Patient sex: F
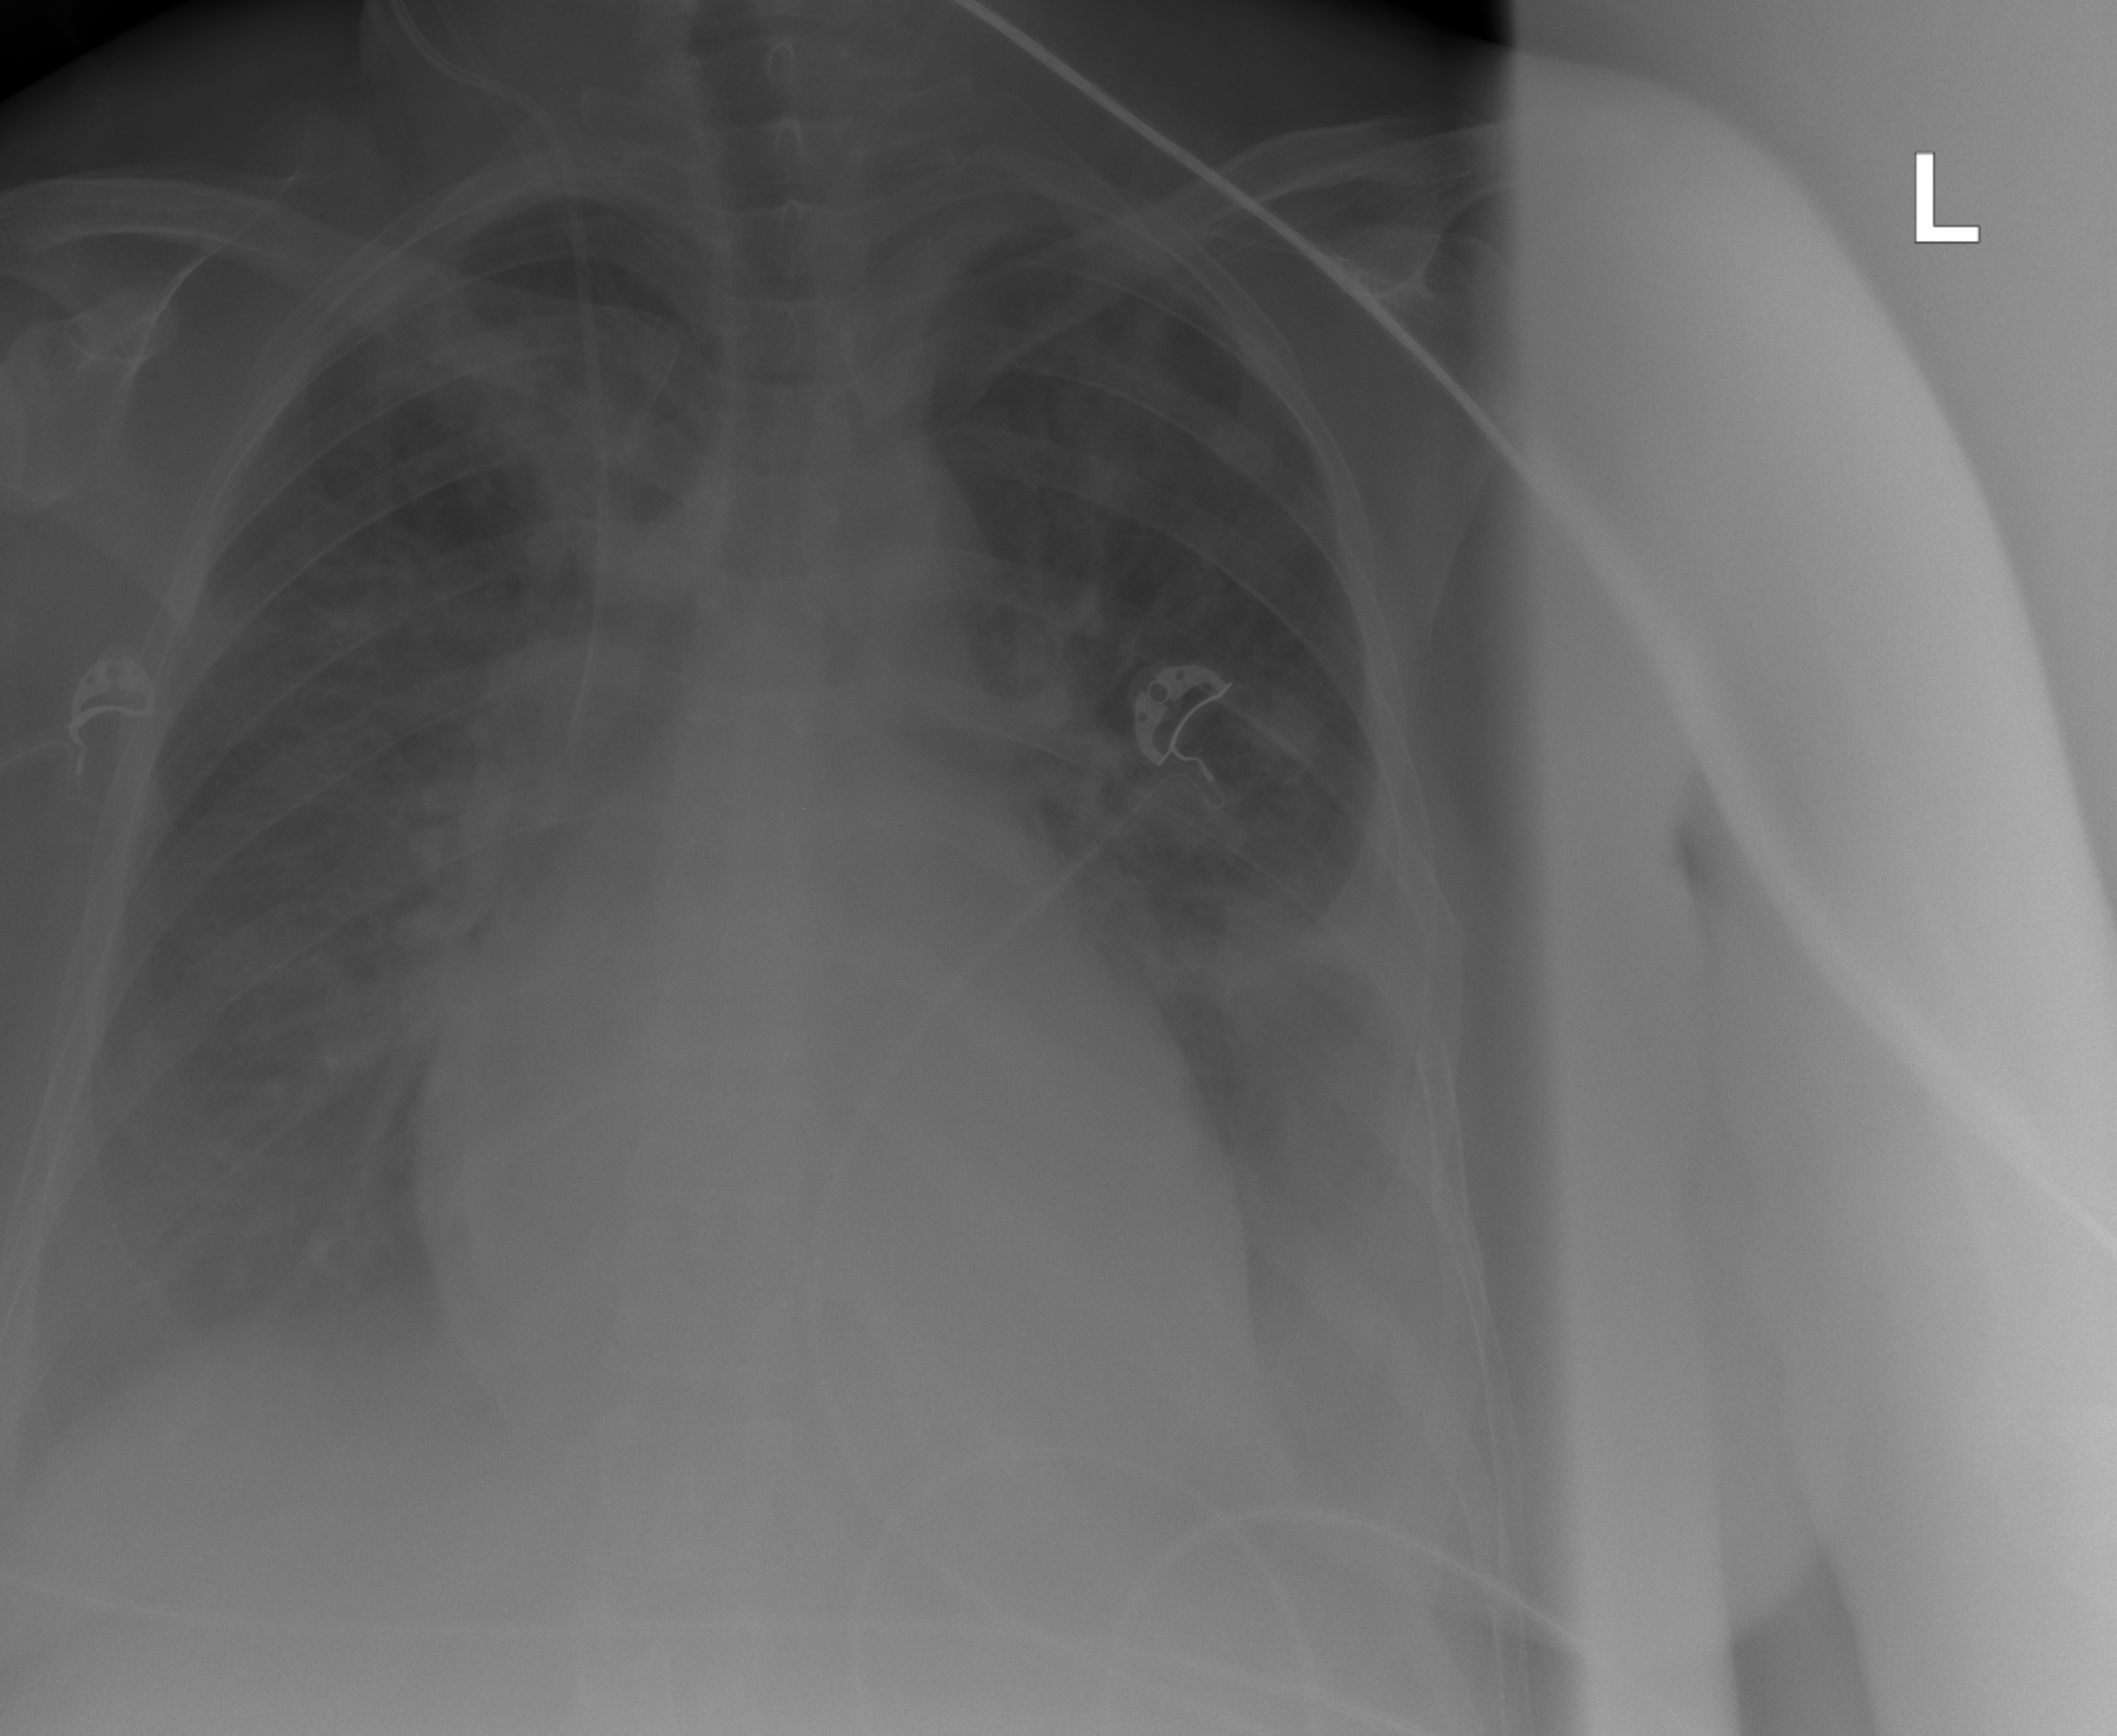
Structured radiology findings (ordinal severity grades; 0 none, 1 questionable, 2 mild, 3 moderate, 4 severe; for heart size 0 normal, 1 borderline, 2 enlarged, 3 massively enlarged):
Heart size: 2
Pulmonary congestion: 2
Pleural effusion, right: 2
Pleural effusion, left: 3
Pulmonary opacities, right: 1
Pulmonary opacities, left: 1
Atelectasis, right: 0
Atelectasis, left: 2